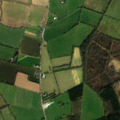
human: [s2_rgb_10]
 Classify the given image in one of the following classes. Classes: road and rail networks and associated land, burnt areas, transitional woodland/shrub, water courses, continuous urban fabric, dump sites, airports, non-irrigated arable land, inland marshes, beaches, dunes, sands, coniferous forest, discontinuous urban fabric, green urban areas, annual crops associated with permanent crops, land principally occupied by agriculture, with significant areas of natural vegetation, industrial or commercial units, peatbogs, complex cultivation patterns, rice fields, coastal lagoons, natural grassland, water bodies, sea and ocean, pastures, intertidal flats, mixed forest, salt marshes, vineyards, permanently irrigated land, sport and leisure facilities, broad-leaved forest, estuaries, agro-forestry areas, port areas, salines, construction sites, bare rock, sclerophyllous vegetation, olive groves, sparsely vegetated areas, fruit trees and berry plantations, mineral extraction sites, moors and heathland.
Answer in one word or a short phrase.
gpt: non-irrigated arable land, pastures, complex cultivation patterns, coniferous forest, transitional woodland/shrub